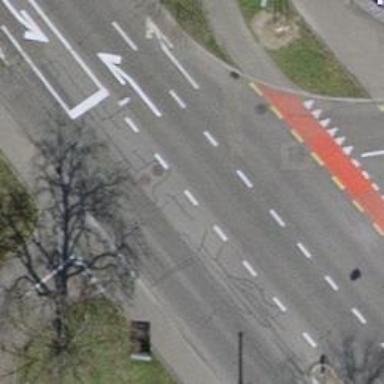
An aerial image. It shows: Tertiary road with asphalt surface. There are trolley wires present and separate sidewalks on both sides.